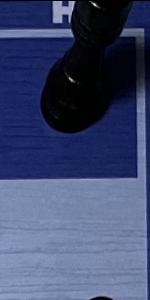
Label: Empty